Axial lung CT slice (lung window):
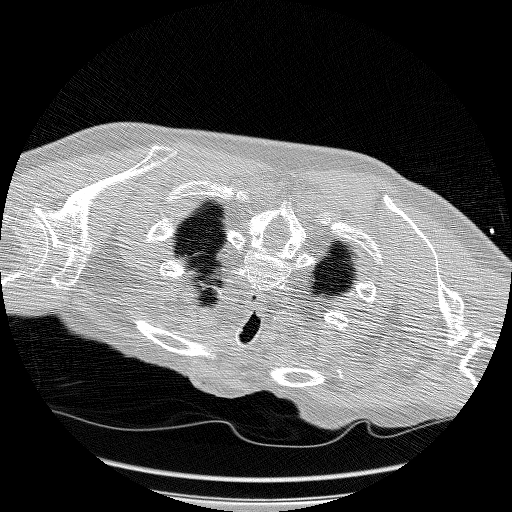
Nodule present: no